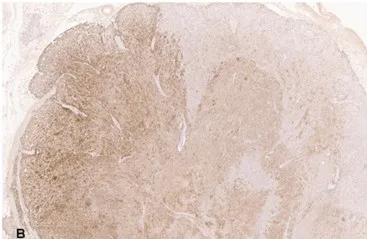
Chemodectoma in a domestic cat, heart. Immunohistochemical analysis (IHC). And chromogranin A.
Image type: pathology (immunostaining)